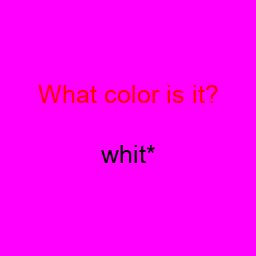
Color: black
Color name shown: white
Background color: magenta
Question text color: red